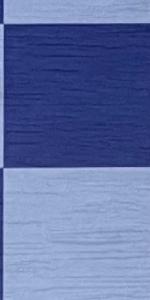
Label: Empty